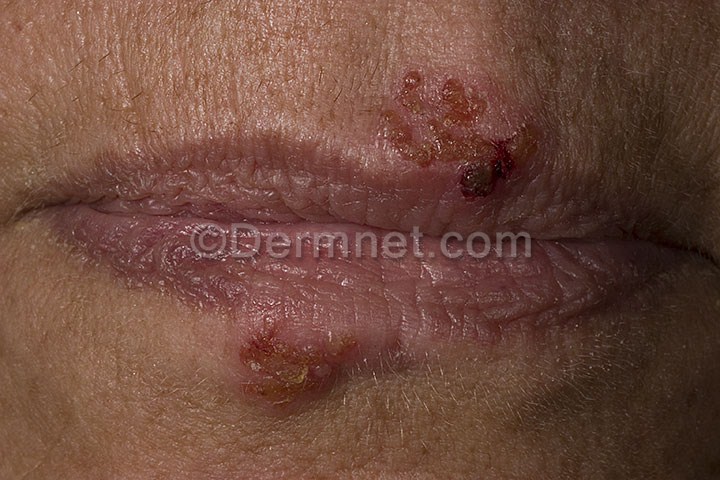
Disease: Warts Molluscum and other Viral Infections